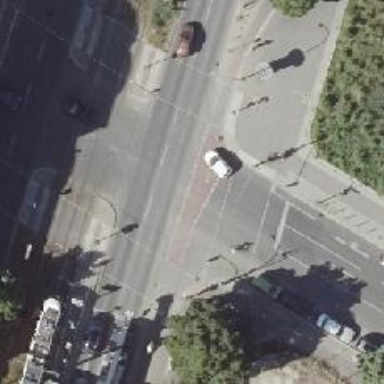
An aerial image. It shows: Asphalt cycleway with traffic signals at crossing.